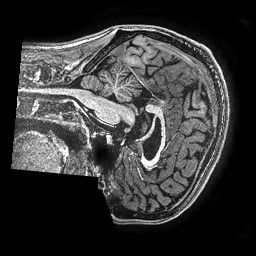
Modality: T1w
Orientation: sagittal
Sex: male
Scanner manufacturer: ge
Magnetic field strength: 3 T
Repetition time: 0.00766 s
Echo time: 0.003476 s